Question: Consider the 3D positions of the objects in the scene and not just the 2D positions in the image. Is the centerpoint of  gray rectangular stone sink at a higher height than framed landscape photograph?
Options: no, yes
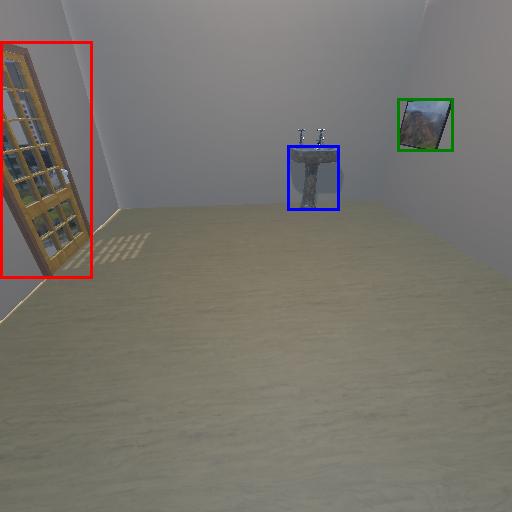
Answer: no